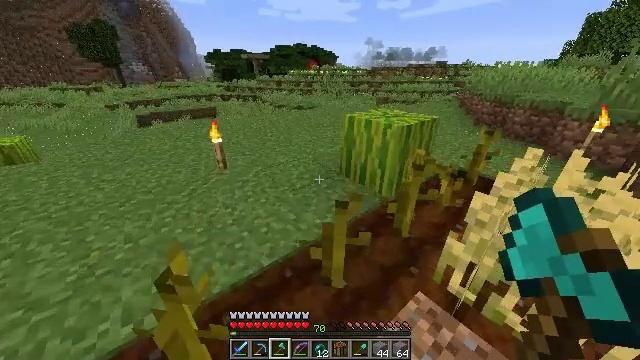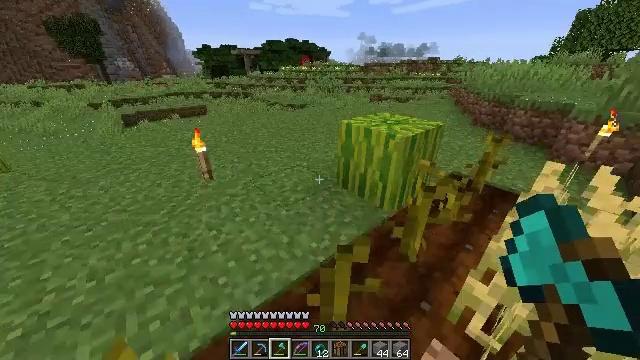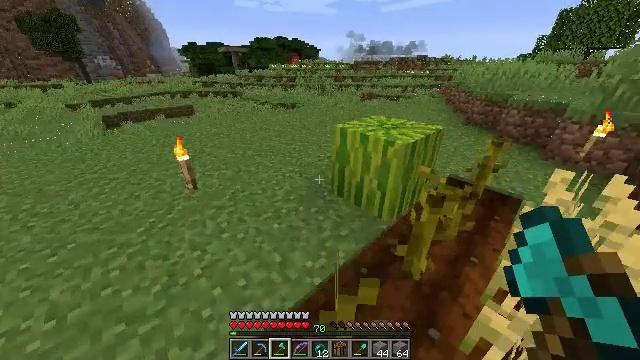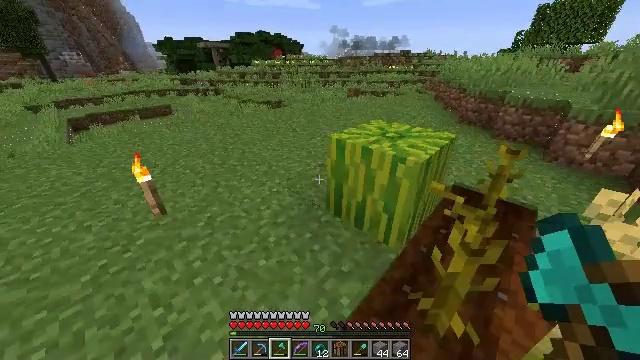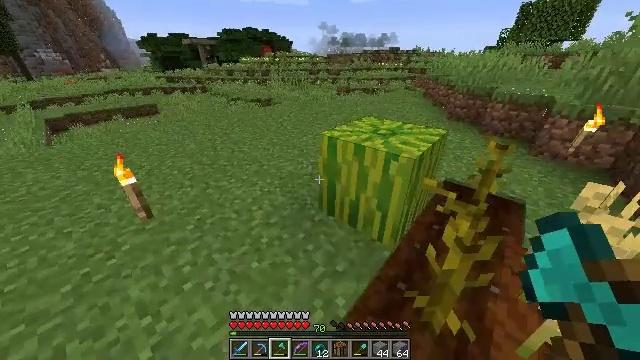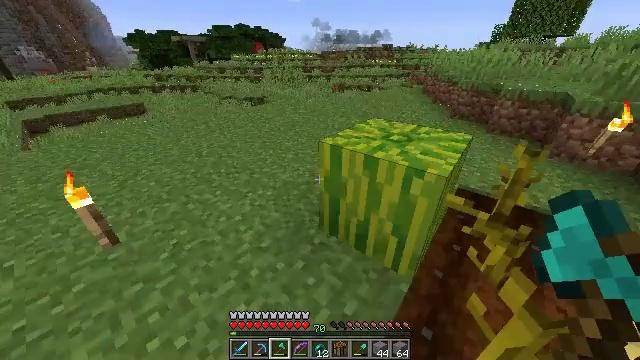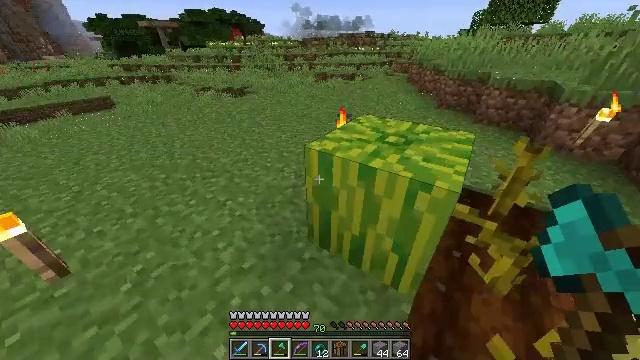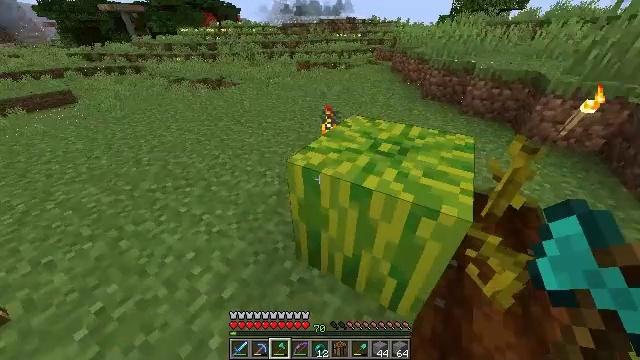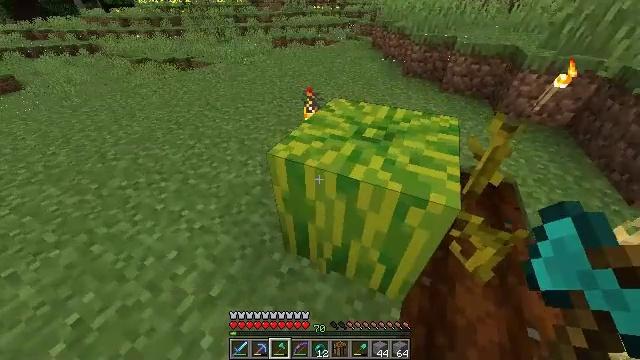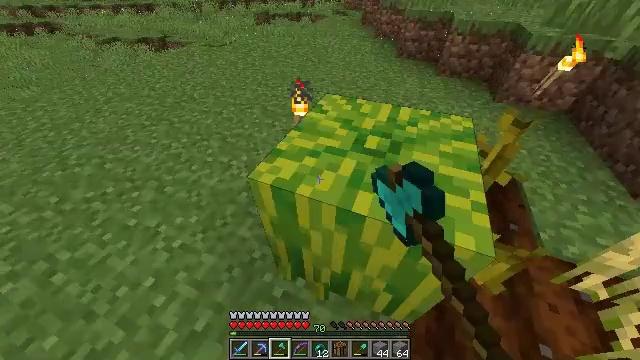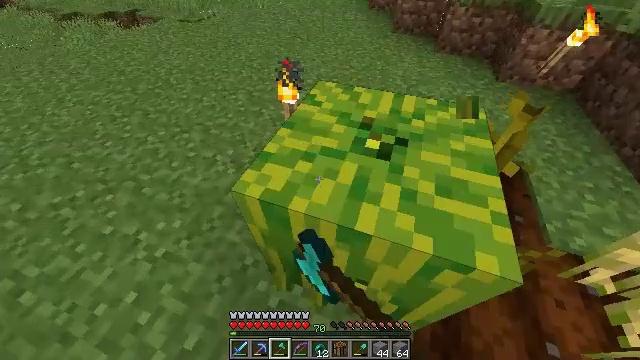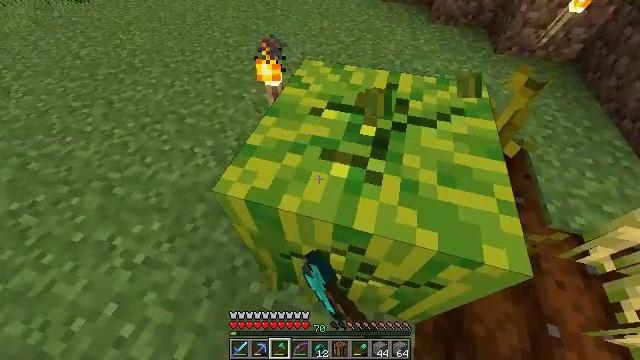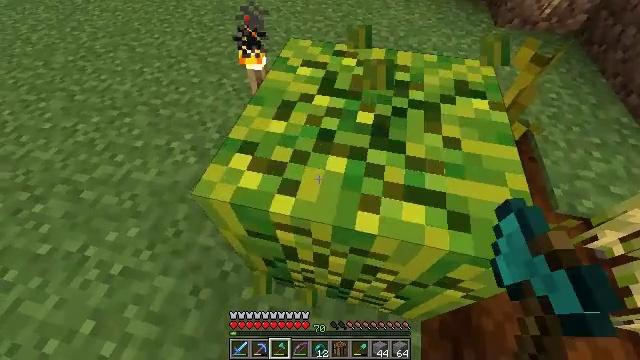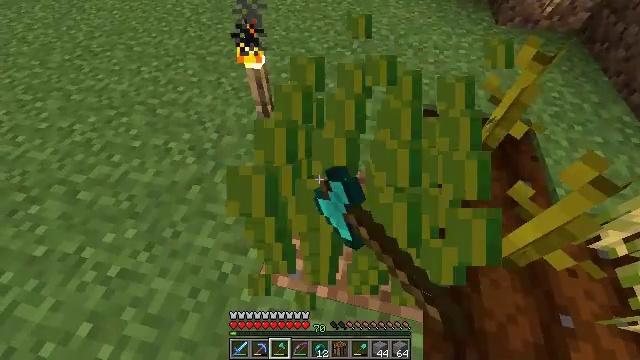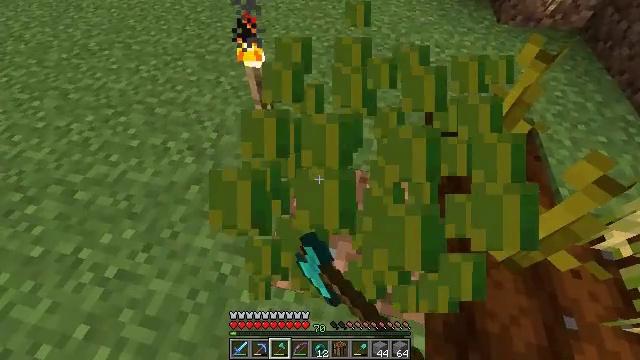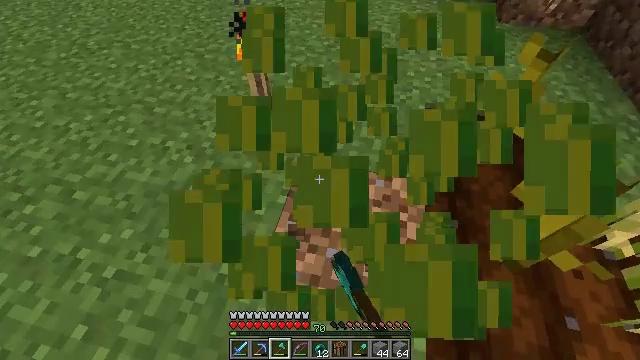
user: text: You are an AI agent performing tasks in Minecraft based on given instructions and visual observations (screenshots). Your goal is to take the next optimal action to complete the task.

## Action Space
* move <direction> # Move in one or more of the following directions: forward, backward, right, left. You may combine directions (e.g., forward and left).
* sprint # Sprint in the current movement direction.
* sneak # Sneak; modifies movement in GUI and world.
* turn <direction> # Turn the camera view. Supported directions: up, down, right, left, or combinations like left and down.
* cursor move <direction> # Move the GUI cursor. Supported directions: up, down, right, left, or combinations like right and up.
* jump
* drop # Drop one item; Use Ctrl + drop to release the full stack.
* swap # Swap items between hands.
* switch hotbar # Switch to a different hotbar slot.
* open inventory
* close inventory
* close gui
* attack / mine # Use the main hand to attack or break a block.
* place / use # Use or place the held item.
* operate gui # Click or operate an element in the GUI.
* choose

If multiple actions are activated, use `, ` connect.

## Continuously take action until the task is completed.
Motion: motion action
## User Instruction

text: Gather melon for food.
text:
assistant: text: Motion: move forward, sprint, turn right
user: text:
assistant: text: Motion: move forward, sprint, turn right
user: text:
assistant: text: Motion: move forward, sprint, turn right
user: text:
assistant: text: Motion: move forward, sprint, turn right
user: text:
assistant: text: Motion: move forward, sprint, turn right
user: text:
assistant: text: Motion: move forward, sprint, turn right and down
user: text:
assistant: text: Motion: move forward, sprint, turn right and down
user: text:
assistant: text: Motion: move forward, sprint, turn right and down, attack / mine
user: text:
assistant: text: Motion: turn right and down, attack / mine
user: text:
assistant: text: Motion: turn right and down, attack / mine
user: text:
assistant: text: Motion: turn right and down, attack / mine
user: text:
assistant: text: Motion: turn right and down, attack / mine
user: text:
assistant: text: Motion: attack / mine
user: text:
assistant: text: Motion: attack / mine
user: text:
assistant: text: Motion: attack / mine
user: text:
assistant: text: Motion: attack / mine
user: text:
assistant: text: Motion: attack / mine
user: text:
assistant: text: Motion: no_op
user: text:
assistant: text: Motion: move forward and move right, turn left and down
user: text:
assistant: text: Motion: move forward and move right, turn left and down
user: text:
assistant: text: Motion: move forward and move right, turn left and down
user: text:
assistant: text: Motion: move forward, turn left
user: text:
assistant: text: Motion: move forward, turn left
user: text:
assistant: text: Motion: move forward, turn left
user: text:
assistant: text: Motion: move forward, turn left
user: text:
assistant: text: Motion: move forward, sprint, turn left
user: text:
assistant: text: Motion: move forward, sprint, turn left
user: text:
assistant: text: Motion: move forward, sprint, turn left
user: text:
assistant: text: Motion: move forward, sprint, turn left and up
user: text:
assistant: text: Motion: move forward, sprint, turn left and up